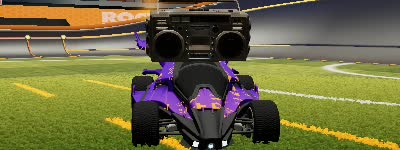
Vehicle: aftershock